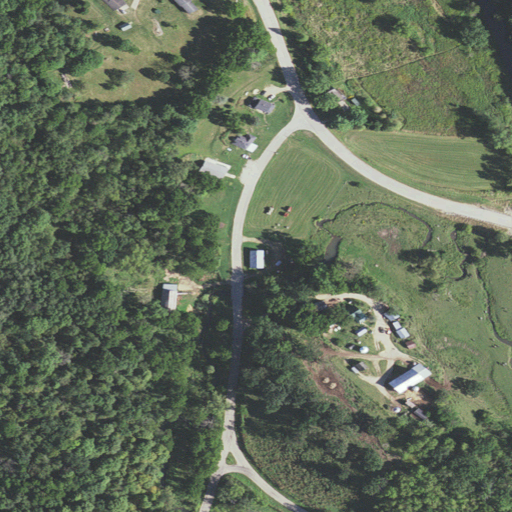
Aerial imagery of valley in Wisconsin named Crow Valley containing deciduous forest, pasture, low intensity development, open development, woody wetlands, and medium intensity development